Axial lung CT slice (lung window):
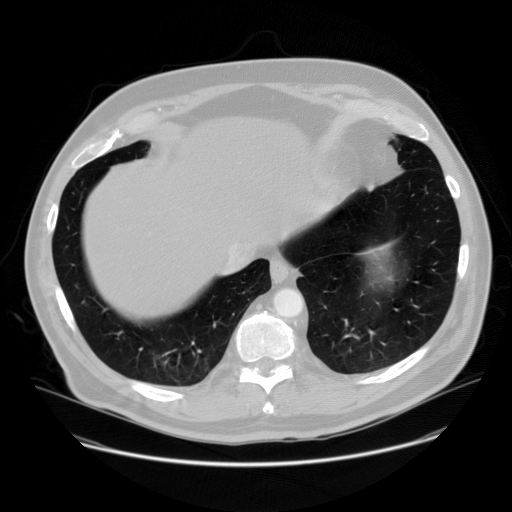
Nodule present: no